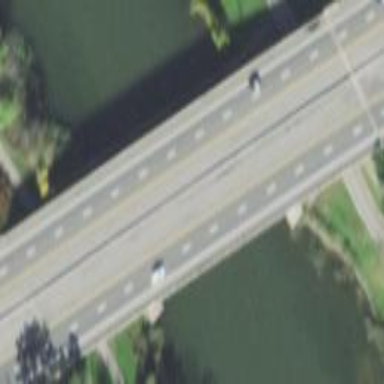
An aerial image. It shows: Man-made bridge.